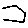
Label: hexagon